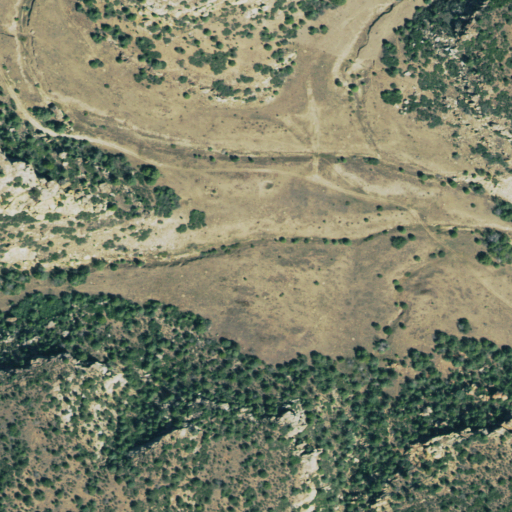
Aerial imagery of valley in Colorado named Cheney Canyon containing shrub, evergreen forest, and grassland